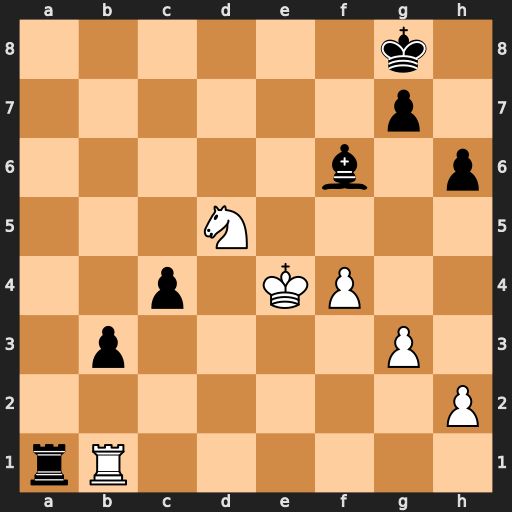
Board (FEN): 6k1/6p1/5b1p/3N4/2p1KP2/1p4P1/7P/rR6
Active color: w
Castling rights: -
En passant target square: -
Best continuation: Nxf6+ Kf7 Rxa1